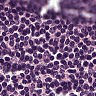
Metastatic tissue present: no